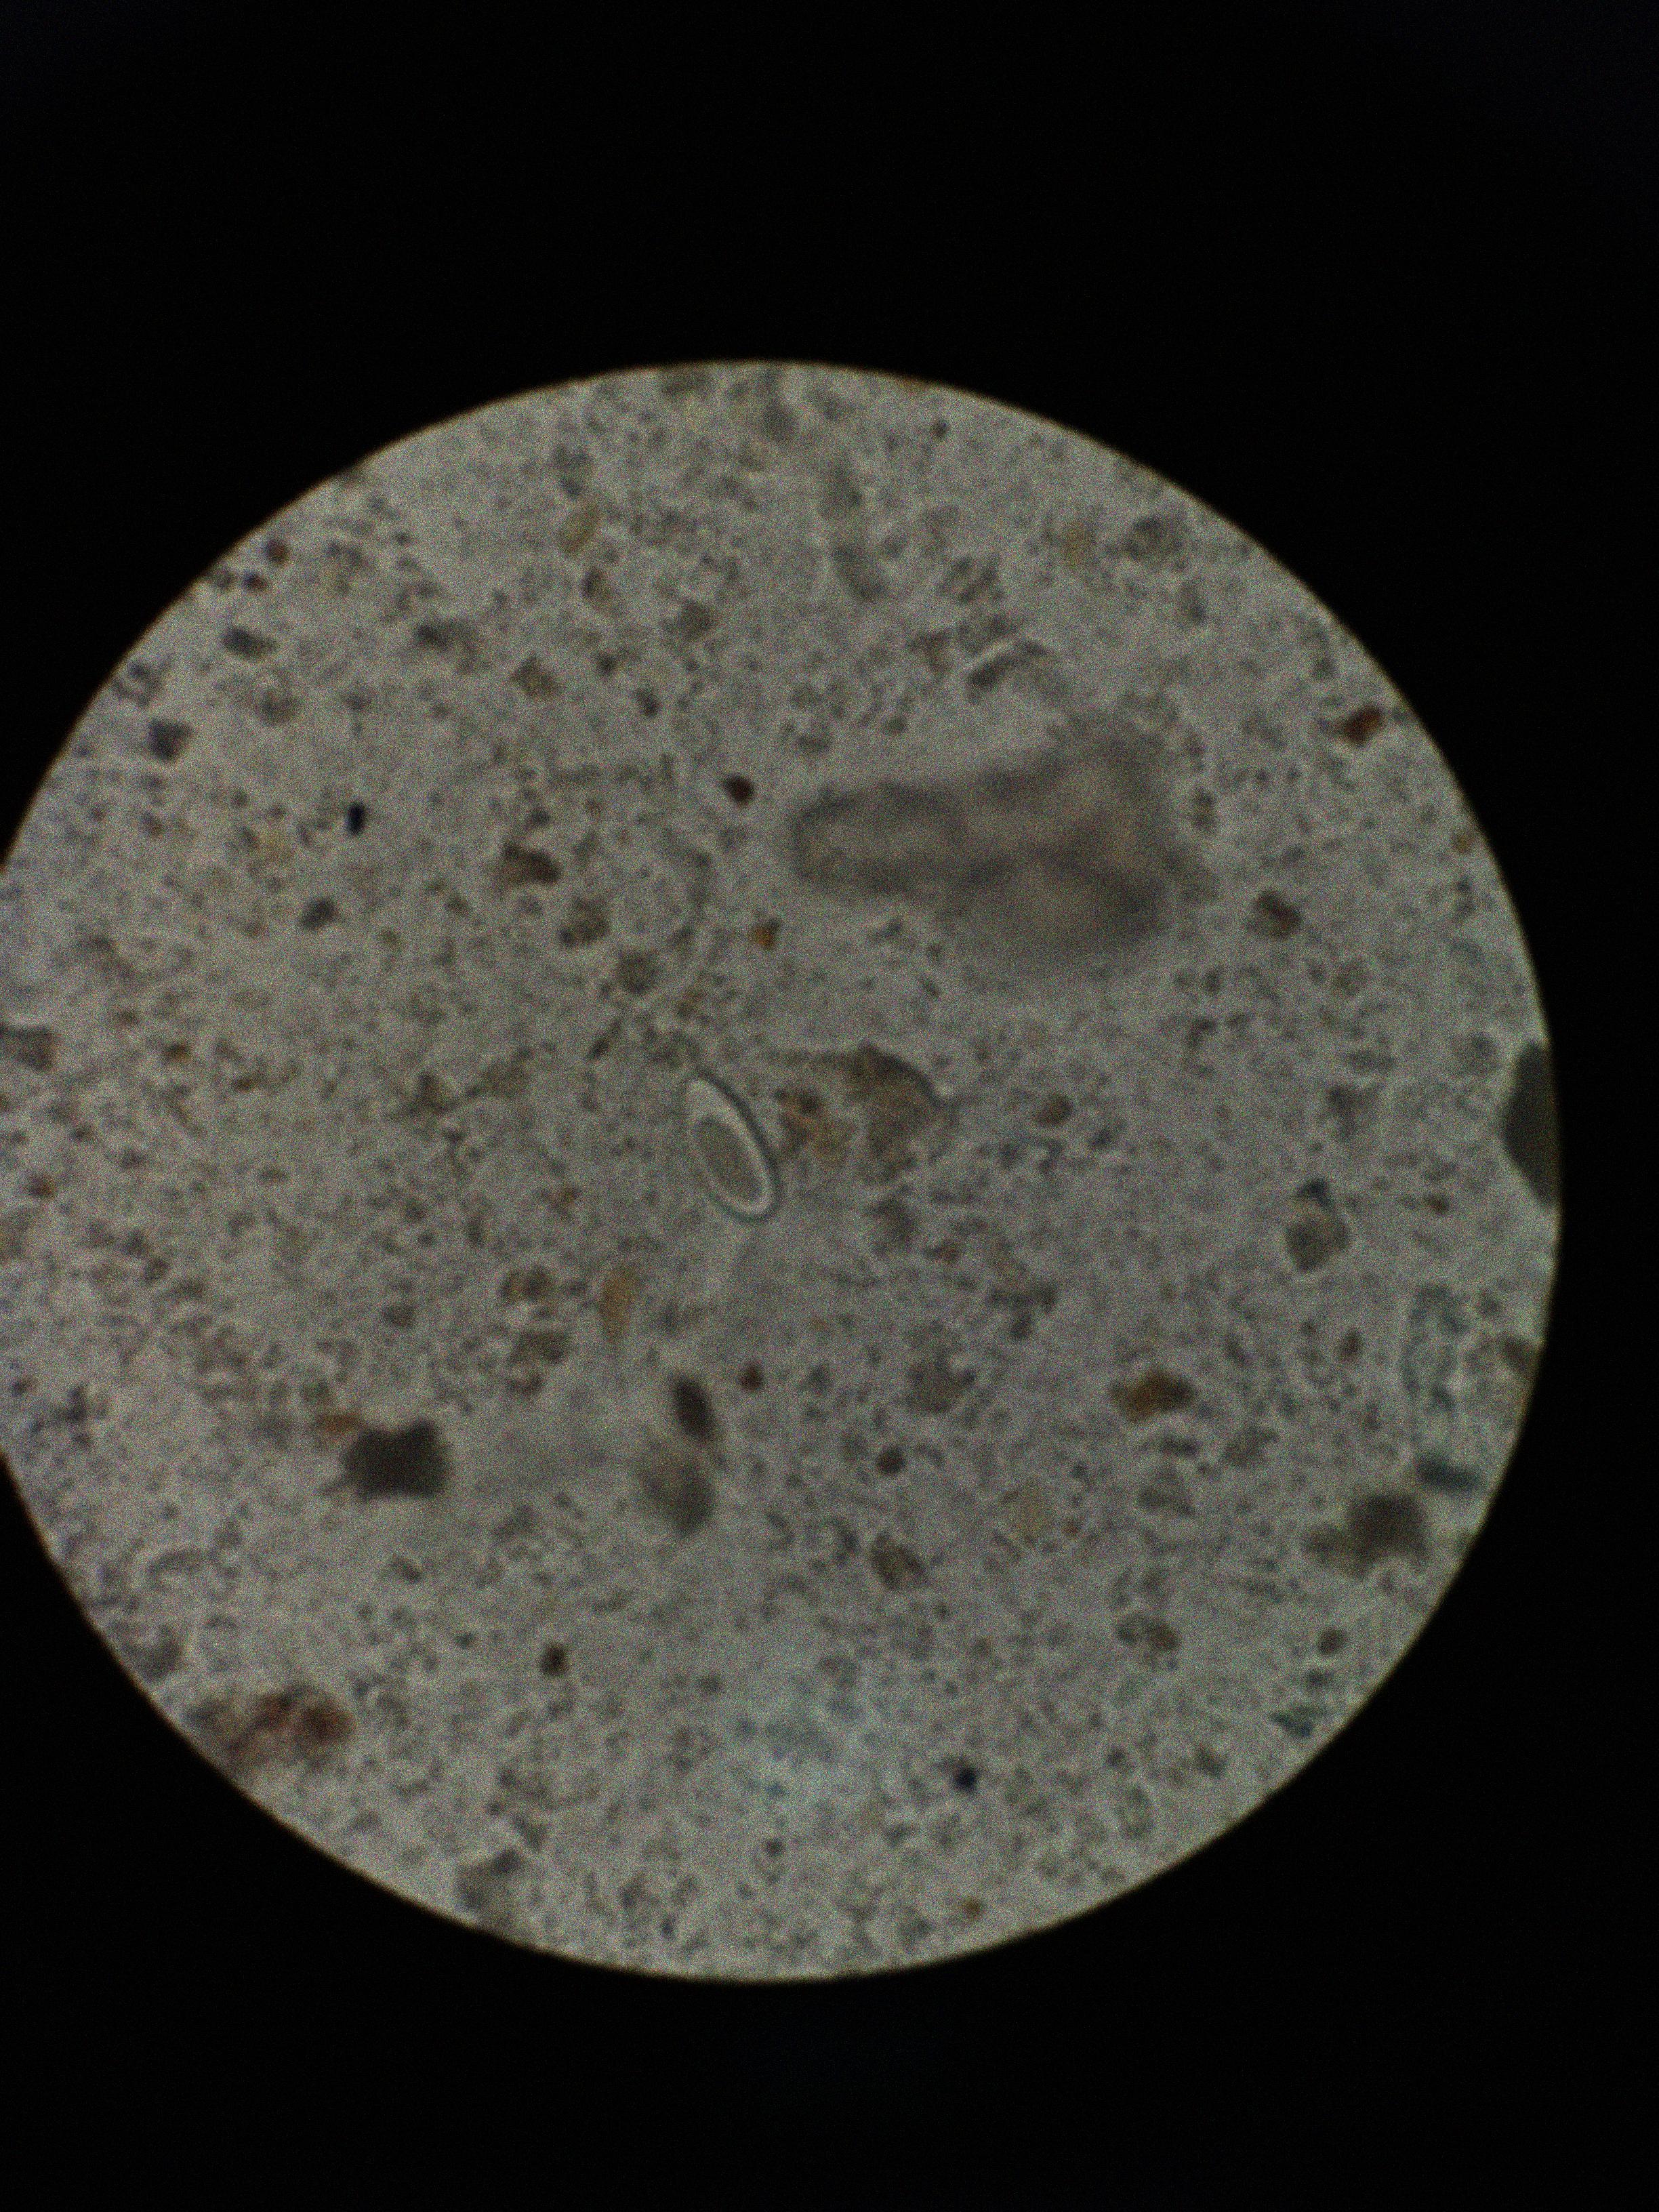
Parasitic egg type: Enterobius vermicularis